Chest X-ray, PA view. Patient: 57 years old, sex M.
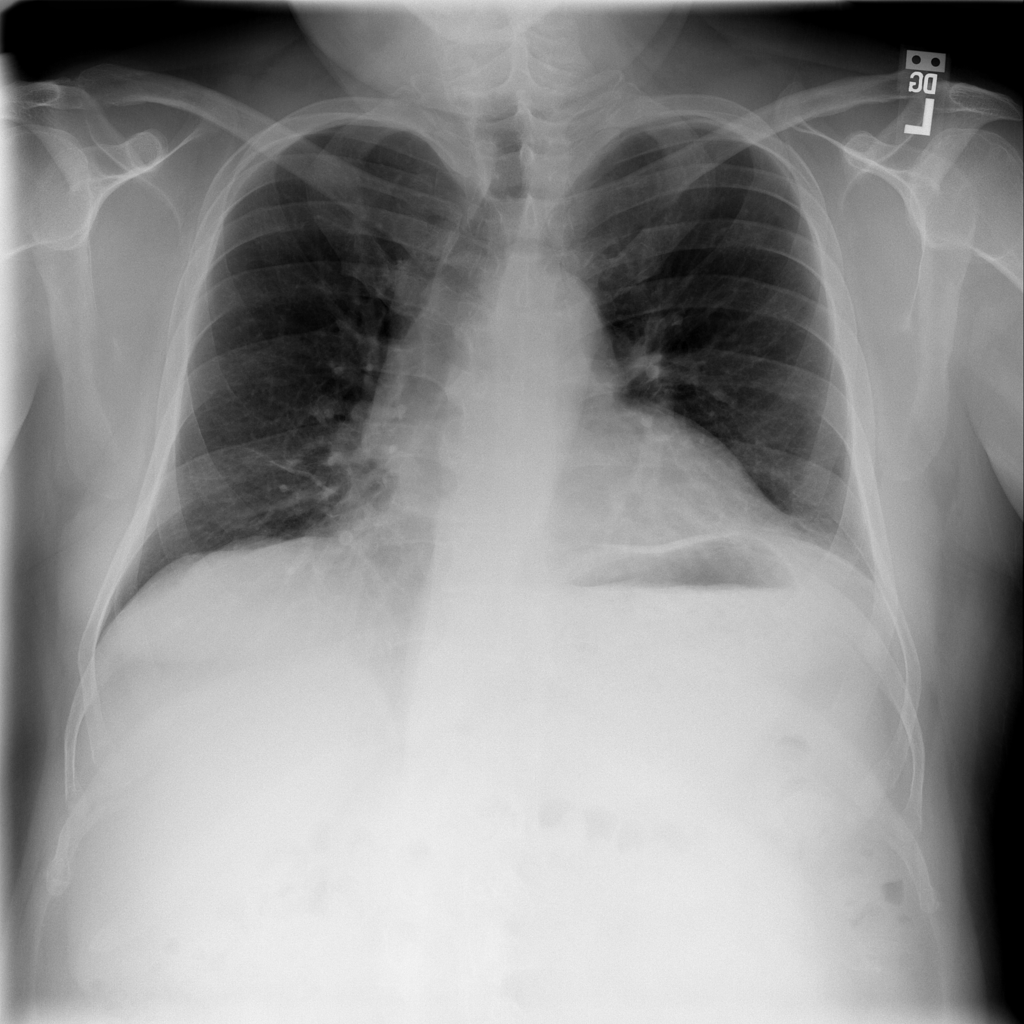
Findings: Atelectasis